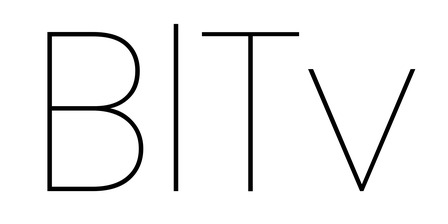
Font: Poppins-Thin